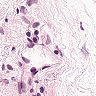
Metastatic tissue present: no